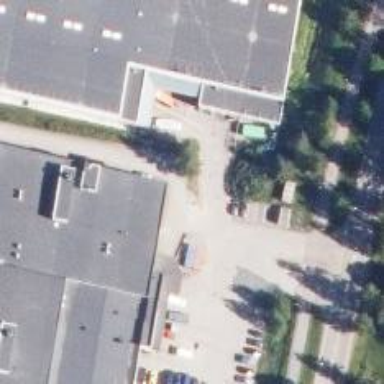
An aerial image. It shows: Fitness centre on leisure land.